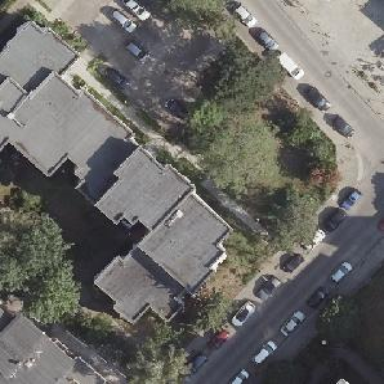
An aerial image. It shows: Apartment building with flat roof.